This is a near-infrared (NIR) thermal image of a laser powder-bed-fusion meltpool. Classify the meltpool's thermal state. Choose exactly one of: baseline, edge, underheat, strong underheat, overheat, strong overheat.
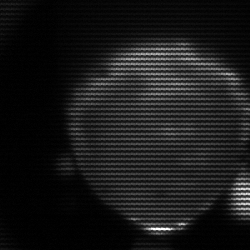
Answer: edge